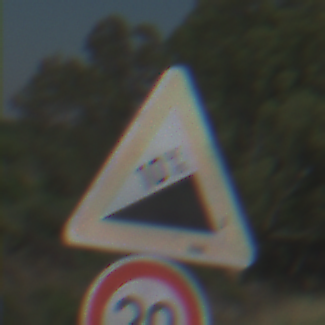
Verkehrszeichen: Steigung10
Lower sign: Geschwindigkeit20
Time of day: MorningAfternoon
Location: Outdoor (Special)
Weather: Clear
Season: NotSpecified
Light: Natural